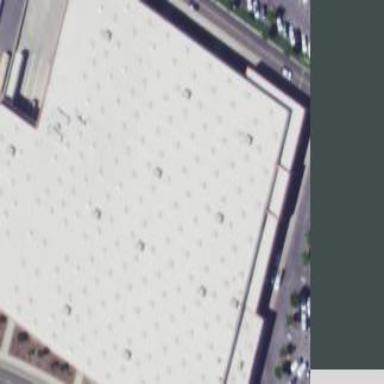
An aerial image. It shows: Wholesale shop housed in building.